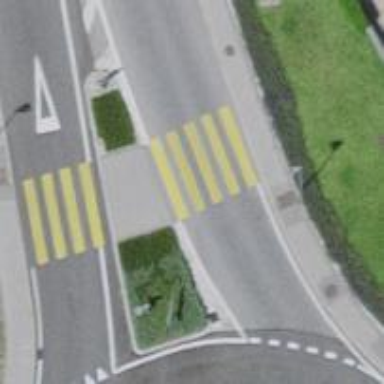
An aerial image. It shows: Kerb barrier.